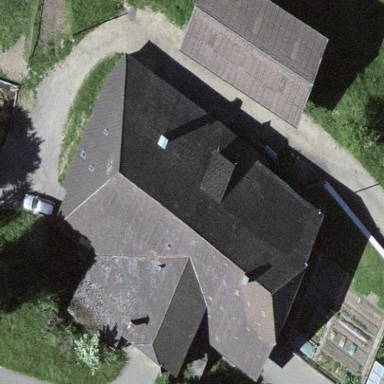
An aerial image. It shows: Farm building.